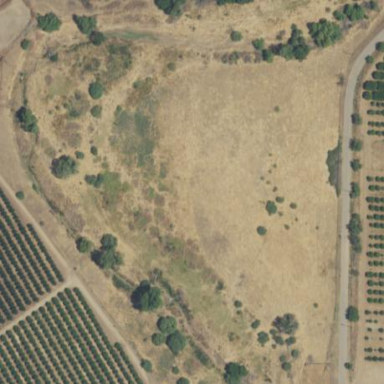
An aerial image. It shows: Native pasture meadow.